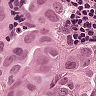
Metastatic tissue present: yes